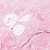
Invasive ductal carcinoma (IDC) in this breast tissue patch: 0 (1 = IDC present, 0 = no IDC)